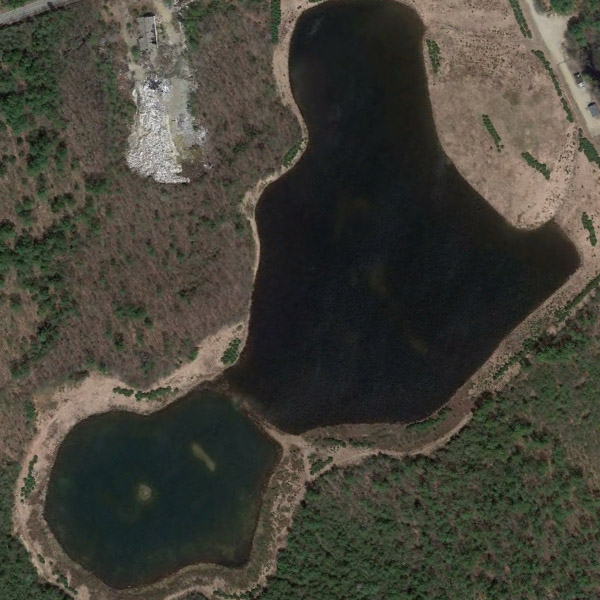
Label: Pond